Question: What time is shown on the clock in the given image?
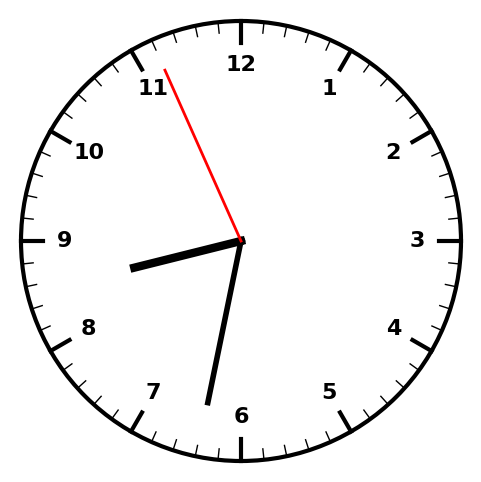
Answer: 08:31:56